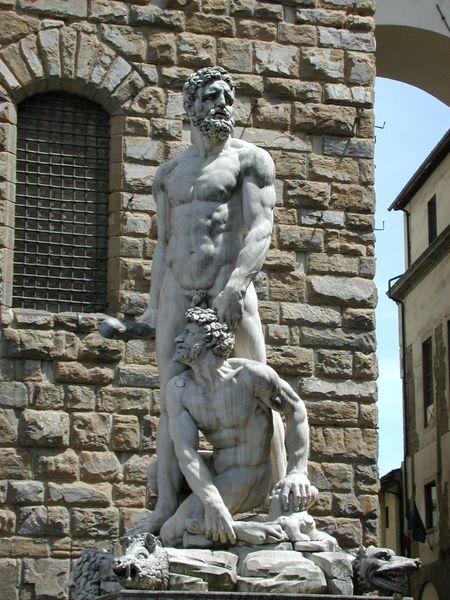
Titel: Herkules und Kakus
Künstler: Baccio Bandinelli
Institution: Florenz, Piazza della Signoria
Schlagwörter: akt, kampf, kopf, mann, nackt, männer, bart, stein, stehend, locken, brunnen, skulptur, statue, farbig, bogen, muskeln, foto, antike, knüppel, sieg, rom, statuen, mythos, sage, knieend, wildschwein, david, herkules, keule, drache, schopf, kain und abel, drachenkopf, wildschweinkopf, nackt schopf